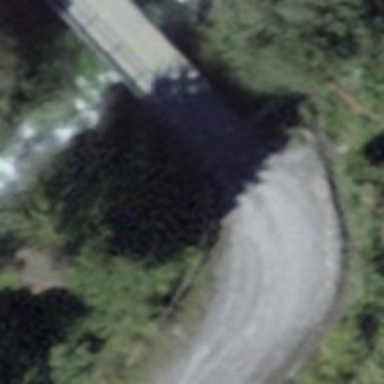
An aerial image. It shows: Track on bridge with arch structure. The track type is grade2.